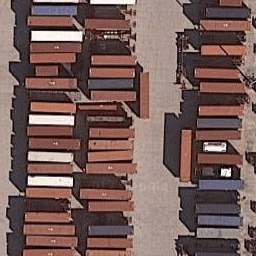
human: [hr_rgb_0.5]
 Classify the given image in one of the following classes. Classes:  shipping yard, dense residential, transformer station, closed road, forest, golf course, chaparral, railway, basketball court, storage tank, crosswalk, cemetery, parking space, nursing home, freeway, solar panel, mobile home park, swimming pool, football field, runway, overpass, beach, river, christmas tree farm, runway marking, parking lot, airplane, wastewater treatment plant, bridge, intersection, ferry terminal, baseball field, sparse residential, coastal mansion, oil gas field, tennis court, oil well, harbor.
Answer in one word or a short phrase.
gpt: shipping yard